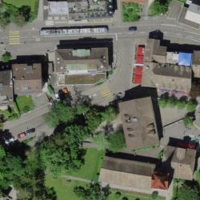
EUNIS habitat code: 54
Species observed at this site:
Pholidoptera griseoaptera
Urtica dioica